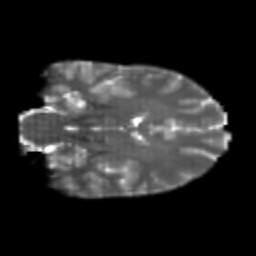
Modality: T2w
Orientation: coronal
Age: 20
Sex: female
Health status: healthy
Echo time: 0.074 s